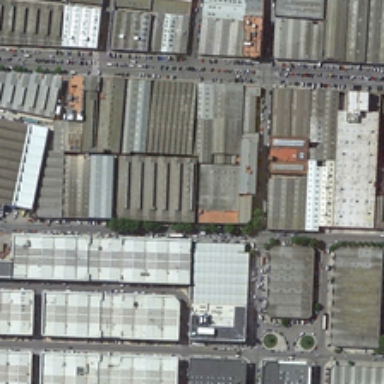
A lot of industrial zones along the lake .